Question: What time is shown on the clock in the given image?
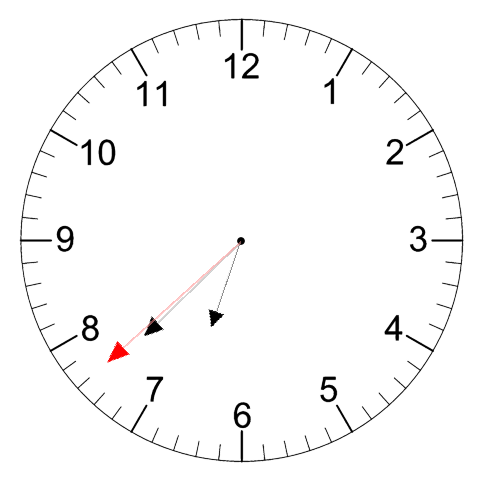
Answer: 06:37:38